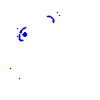
Particle: kaon